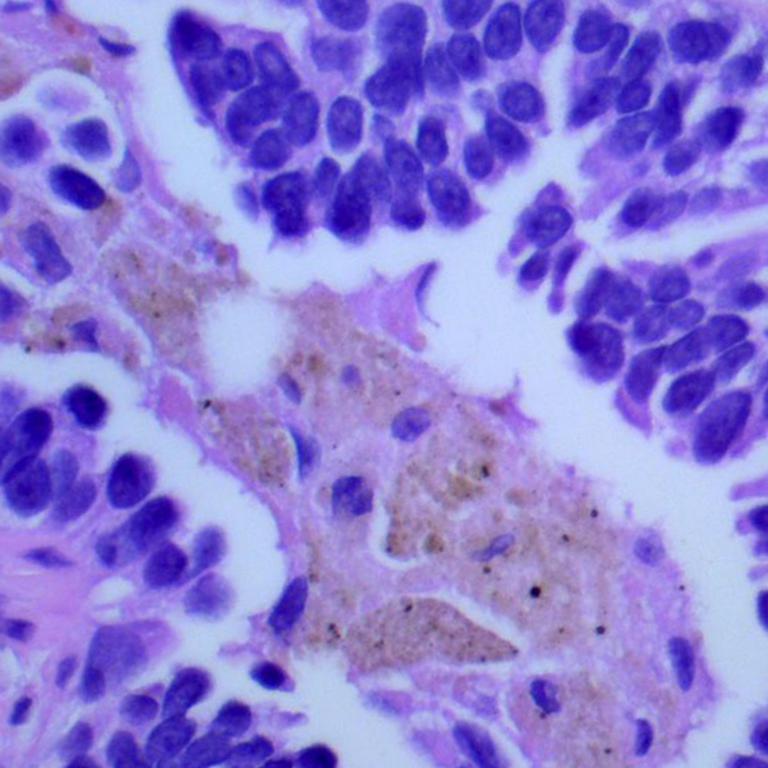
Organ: lung
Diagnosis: adenocarcinomas